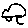
Label: car